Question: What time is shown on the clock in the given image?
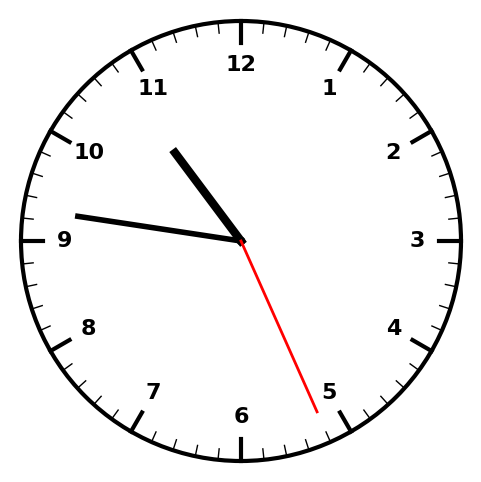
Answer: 10:46:26